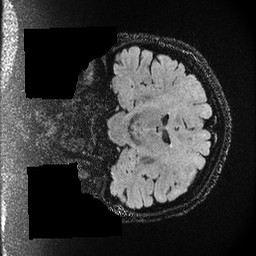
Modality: FLAIR
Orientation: coronal
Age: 49
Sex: female
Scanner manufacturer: ge
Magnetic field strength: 3 T
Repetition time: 4.802 s
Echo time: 0.1164 s